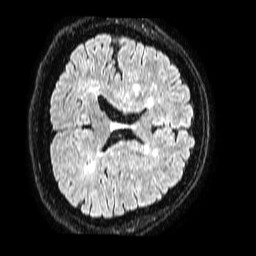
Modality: FLAIR
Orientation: axial
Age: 48
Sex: male
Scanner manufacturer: philips
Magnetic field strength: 1.5 T
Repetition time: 4.8 s
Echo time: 0.3 s